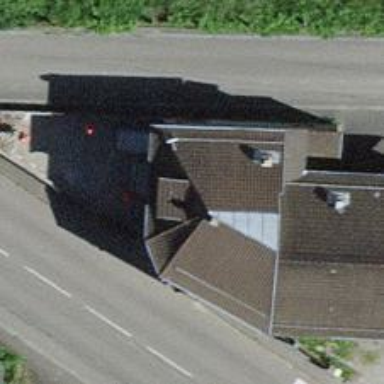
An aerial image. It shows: Restaurant.